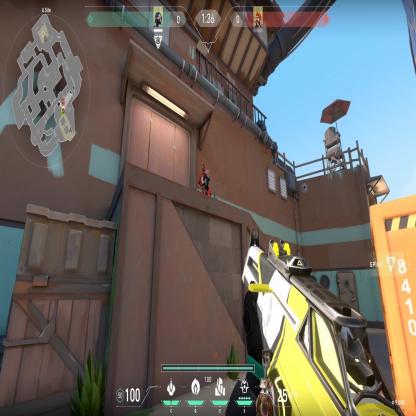
Label: enemy